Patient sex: M
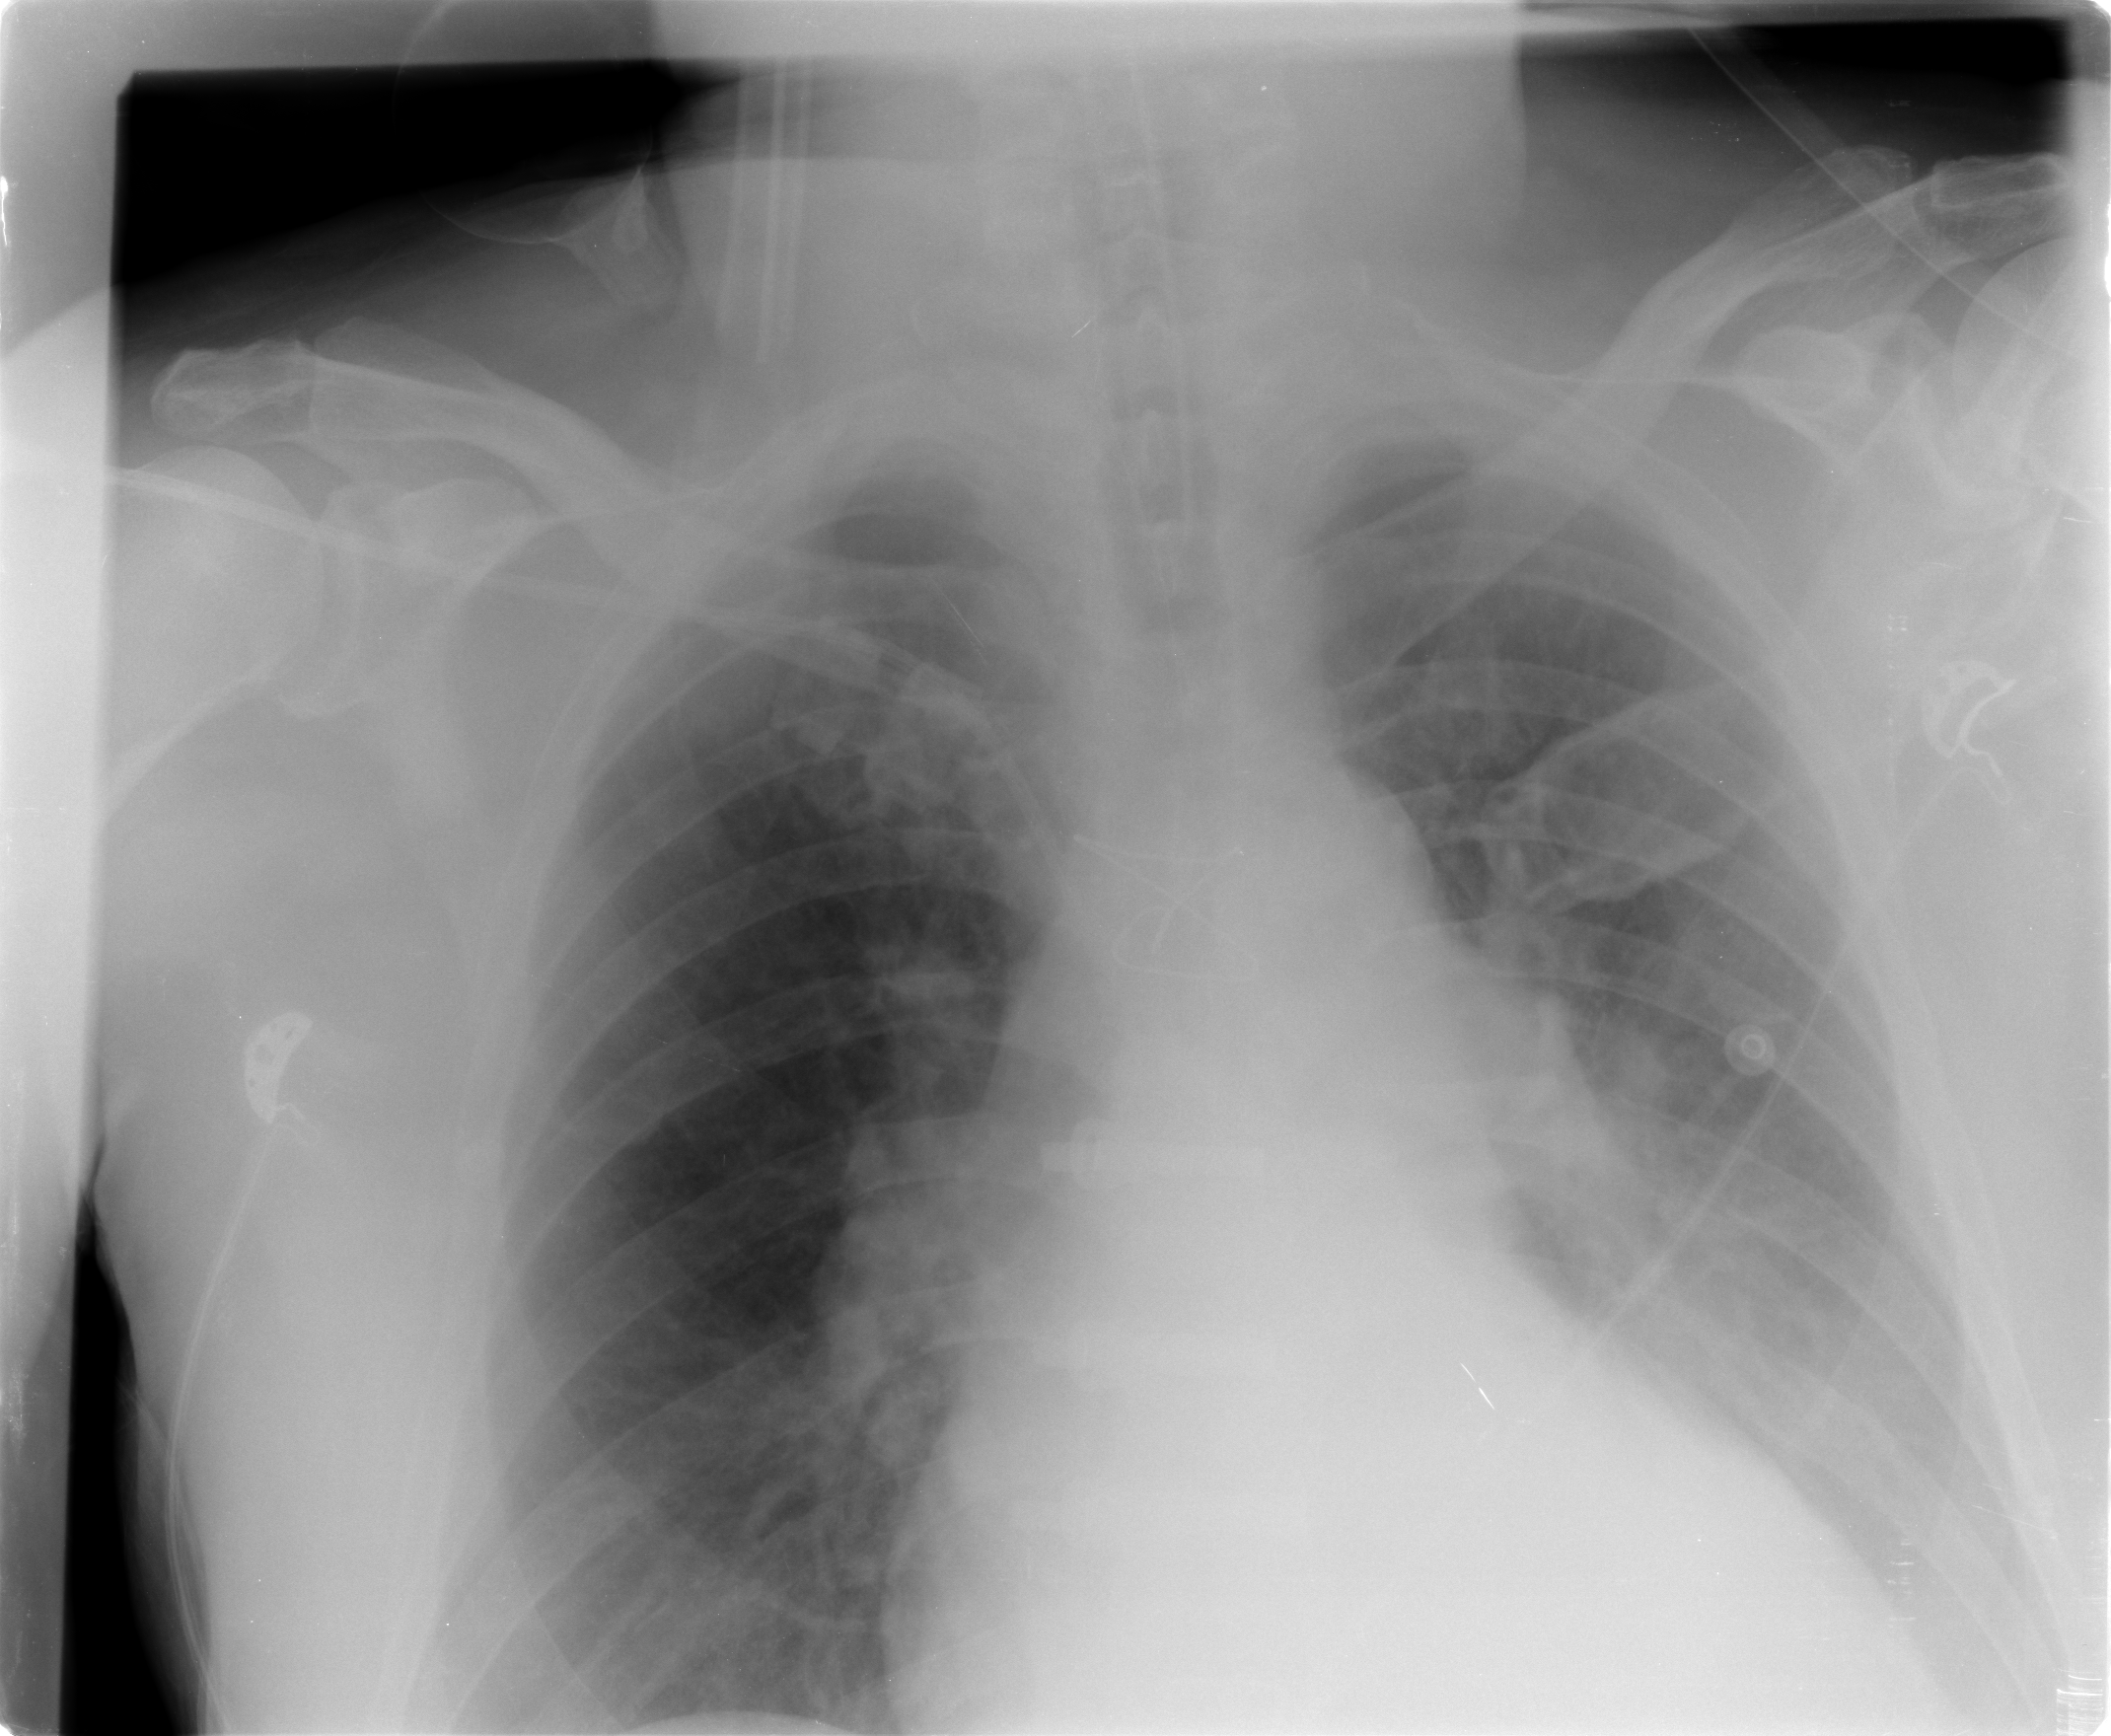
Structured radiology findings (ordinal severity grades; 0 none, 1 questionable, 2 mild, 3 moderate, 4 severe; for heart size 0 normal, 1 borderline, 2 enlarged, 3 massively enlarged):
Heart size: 2
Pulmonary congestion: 0
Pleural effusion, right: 0
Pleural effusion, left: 0
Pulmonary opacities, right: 0
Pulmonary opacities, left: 2
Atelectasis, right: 0
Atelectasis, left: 2